高二 · 组合几何学
(12 分) 如图所示, 扇形 $A O B$, 圆心角 $A O B$ 等于 $60^{\circ}$, 半径为 2 , 在孤 $A B$ 上有一动点 $P$, 过 $P$ 引平行于 $O B$ 的直线和 $O A$ 交于点 $C$, 设 $\angle A O P=\theta$, 求 $\triangle P O C$ 面积的最大值及此时 $\theta$ 的值.

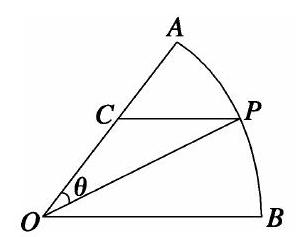
答案: $\because C P / / O B, \therefore \angle C P O=\angle P O B=60^{\circ}-\theta$, $\angle O C P=120^{\circ}$.

在 $\triangle P O C$ 中, 由正弦定理得 $\frac{O P}{\sin \angle P C O}=\frac{C P}{\sin \theta}$,

$\therefore \frac{2}{\sin 120^{\circ}}=\frac{C P}{\sin \theta}, \quad \therefore C P=\frac{4}{\sqrt{3}} \sin \theta$.

又 $\frac{O C}{\sin \left(60^{\circ}-\theta\right)}=\frac{2}{\sin 120^{\circ}}, \quad \therefore O C=\frac{4}{\sqrt{3}} \sin \left(60^{\circ}-\theta\right)$.

因此 $\triangle P O C$ 的面积为

$S(\theta)=\frac{1}{2} C P \cdot O C \sin 120^{\circ}$

$=\frac{1}{2} \cdot \frac{4}{\sqrt{3}} \sin \theta \cdot \frac{4}{\sqrt{3}} \sin \left(60^{\circ}-\theta\right) \times \frac{\sqrt{3}}{2}$

$=\frac{4}{\sqrt{3}} \sin \theta \sin \left(60^{\circ}-\theta\right)$

$=\frac{4}{\sqrt{3}} \sin \theta\left(\frac{\sqrt{3}}{2} \cos \theta-\frac{1}{2} \sin \theta\right)$

$=2 \sin \theta \cdot \cos \theta-\frac{2}{\sqrt{3}} \sin ^{2} \theta$

$=\sin 2 \theta+\frac{\sqrt{3}}{3} \cos 2 \theta-\frac{\sqrt{3}}{3}$

$=\frac{2 \sqrt{3}}{3} \sin \left(2 \theta+\frac{\pi}{6}\right)-\frac{\sqrt{3}}{3}$

$\therefore \theta=\frac{\pi}{6}$ 时, $S(\theta)$ 取得最大值为 $\frac{\sqrt{3}}{3}$.